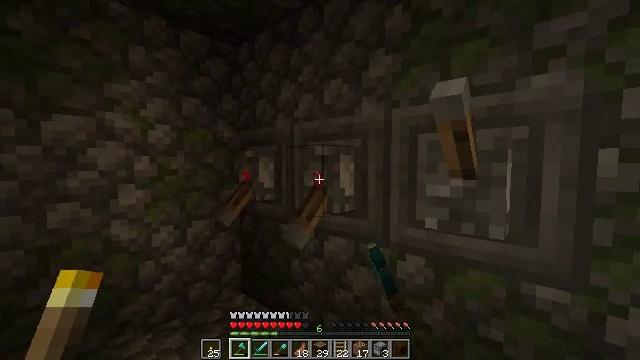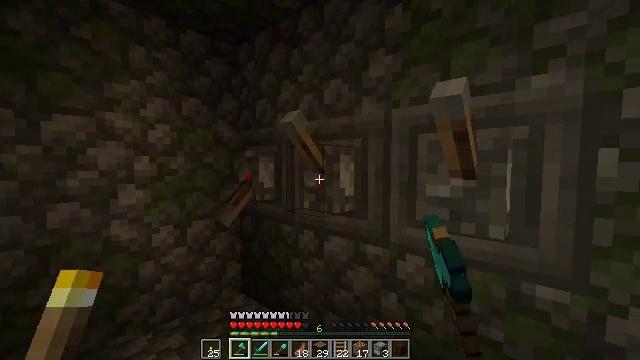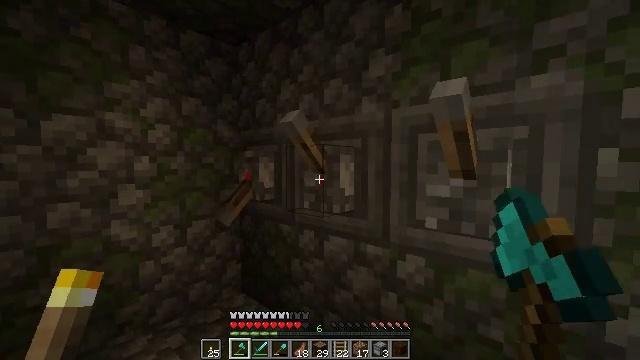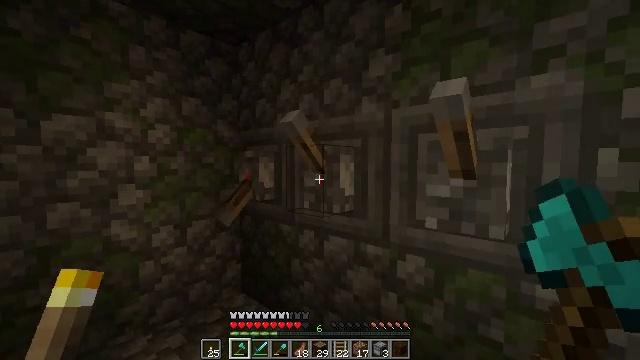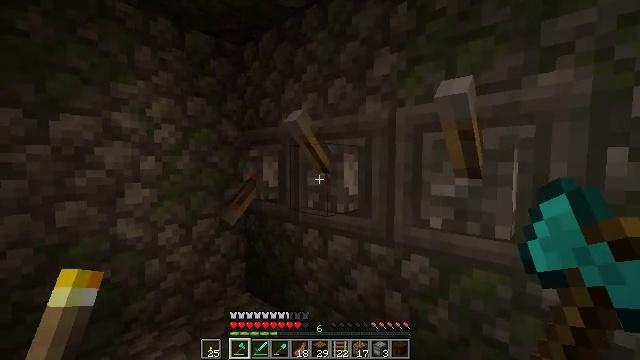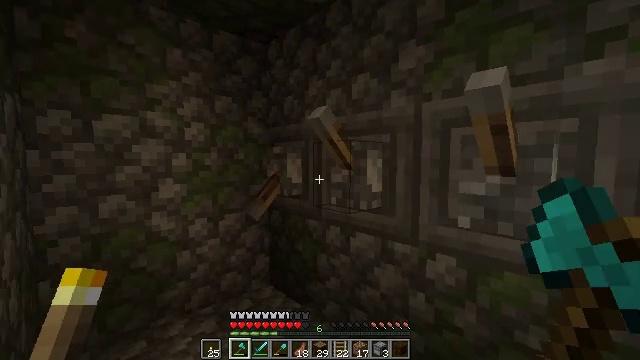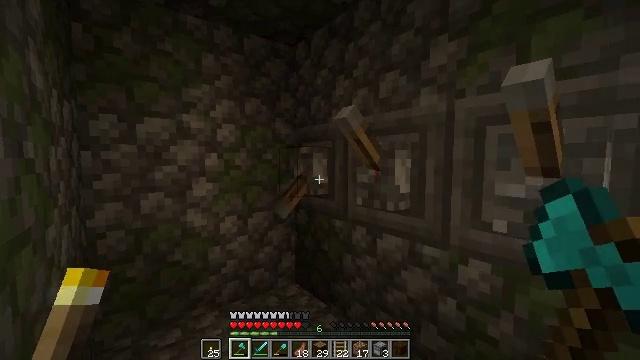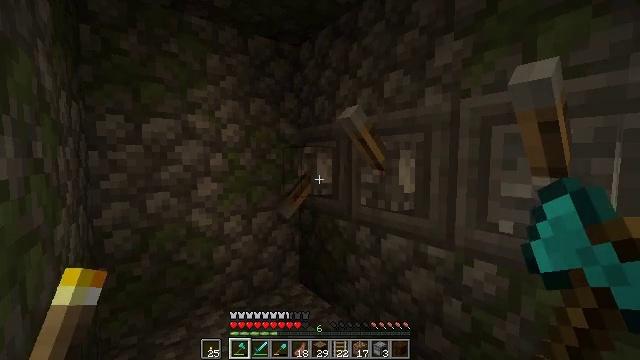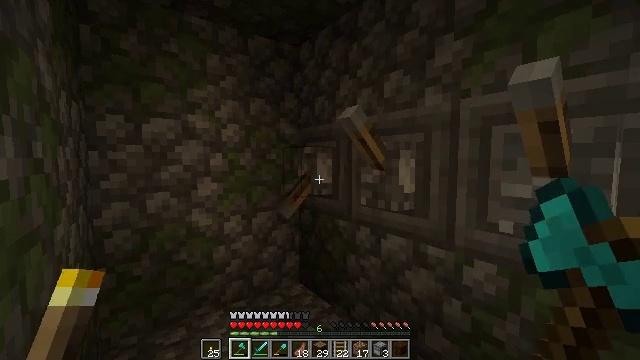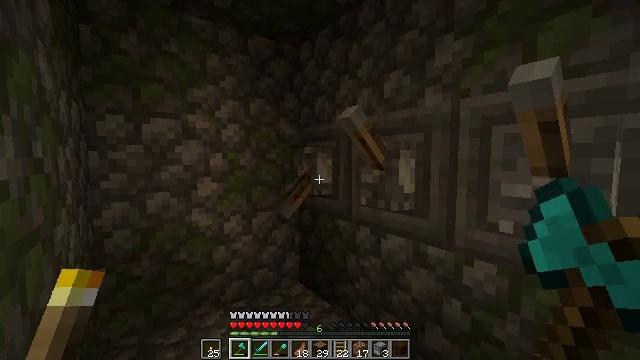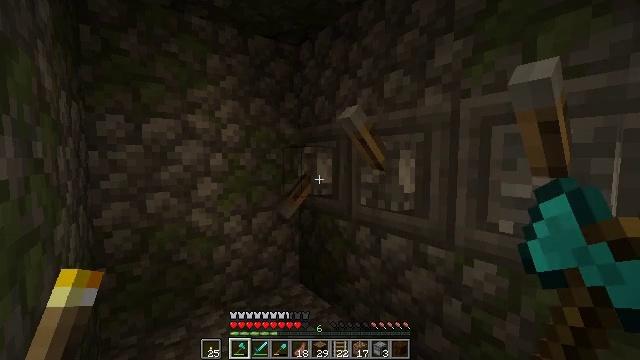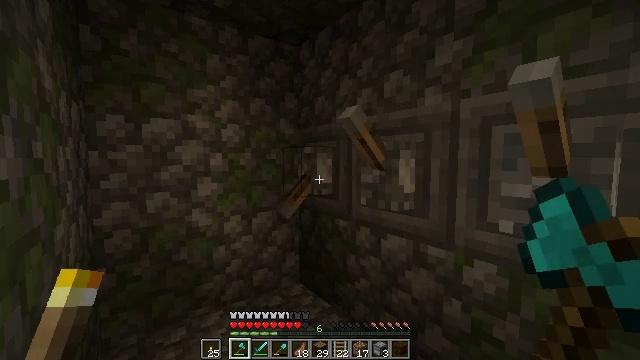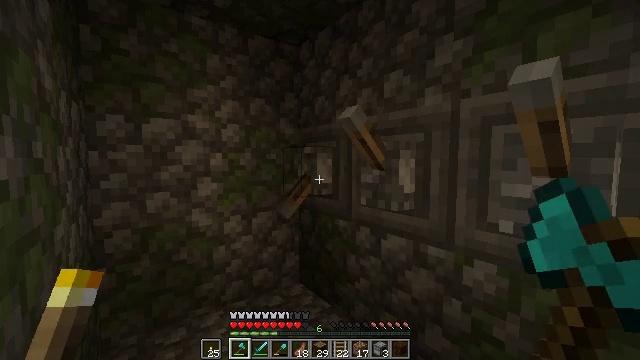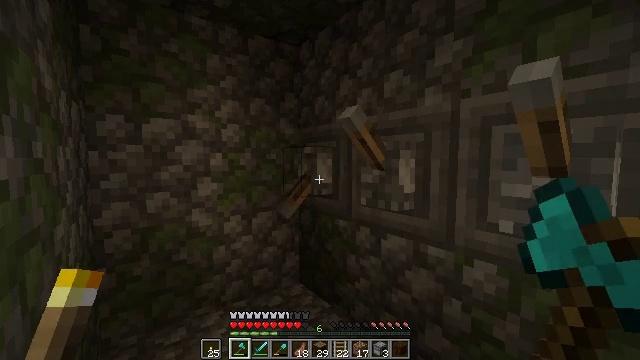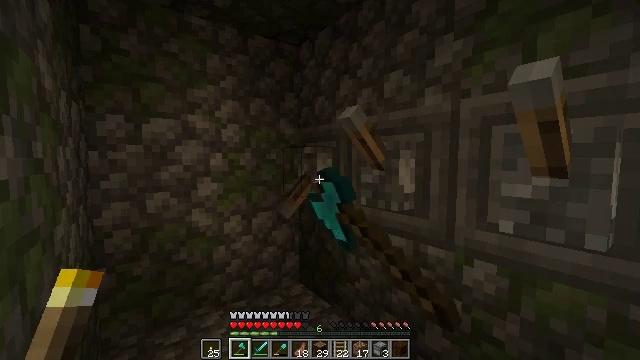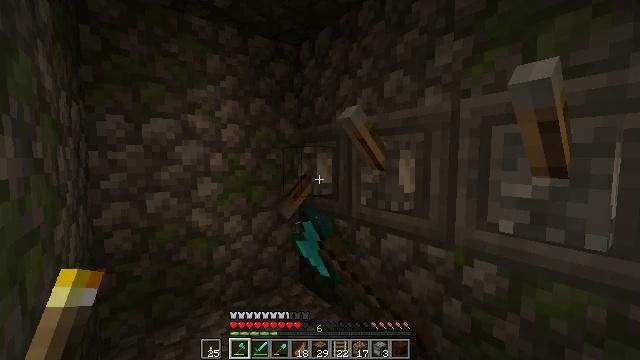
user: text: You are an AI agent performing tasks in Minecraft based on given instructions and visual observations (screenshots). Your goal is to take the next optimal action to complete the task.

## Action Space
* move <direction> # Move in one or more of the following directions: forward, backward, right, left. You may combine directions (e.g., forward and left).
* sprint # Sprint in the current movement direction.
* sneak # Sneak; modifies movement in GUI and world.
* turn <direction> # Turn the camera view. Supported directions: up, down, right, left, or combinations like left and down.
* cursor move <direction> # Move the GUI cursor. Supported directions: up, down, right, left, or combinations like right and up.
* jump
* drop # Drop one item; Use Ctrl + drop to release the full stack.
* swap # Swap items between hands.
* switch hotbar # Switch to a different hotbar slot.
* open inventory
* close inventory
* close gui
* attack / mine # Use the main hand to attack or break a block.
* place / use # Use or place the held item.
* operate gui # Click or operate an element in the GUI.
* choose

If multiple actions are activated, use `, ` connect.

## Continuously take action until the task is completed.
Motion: motion action
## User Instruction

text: Disassemble the tripwire hook.
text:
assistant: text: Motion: no_op
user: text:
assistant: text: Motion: no_op
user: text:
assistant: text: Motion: no_op
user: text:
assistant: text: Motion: no_op
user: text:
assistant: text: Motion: turn left
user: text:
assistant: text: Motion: turn left
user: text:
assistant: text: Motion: no_op
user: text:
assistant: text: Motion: no_op
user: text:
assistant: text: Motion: no_op
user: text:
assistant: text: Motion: no_op
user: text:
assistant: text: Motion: no_op
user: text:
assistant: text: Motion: no_op
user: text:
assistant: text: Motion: use / place
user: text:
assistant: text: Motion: use / place
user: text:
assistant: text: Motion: use / place
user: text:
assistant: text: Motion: use / place
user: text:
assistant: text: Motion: no_op
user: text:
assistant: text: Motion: no_op
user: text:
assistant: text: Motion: no_op
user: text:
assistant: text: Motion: no_op
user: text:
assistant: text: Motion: no_op
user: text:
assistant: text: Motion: no_op
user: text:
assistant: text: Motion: no_op
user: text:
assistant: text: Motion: no_op
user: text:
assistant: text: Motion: no_op
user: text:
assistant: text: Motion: no_op
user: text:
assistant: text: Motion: no_op
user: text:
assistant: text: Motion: no_op
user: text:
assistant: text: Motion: no_op
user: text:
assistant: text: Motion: no_op